Question: I follow this example: <URL>
And this is my controller:
'''
public class FXMLController implements Initializable {
@FXML // fx:id="myButton"
private Button myButton; // Value injected by FXMLLoader
@Override
public void initialize(URL url, ResourceBundle rb) {
}
@FXML
private void handleButtonAction(ActionEvent event) {
// Button was clicked, do something...
System.out.println("TEST");
}
}
'''
After that I open fxml file with scene builder. In the left bottom corner controller class is defined right. However I don't get auto complete for ids and event handlers. I mean I don't have any dropdowns like at image from that example.

I have a feeling that SB doesn't parse my controller only shows its name from xml file. How to fix it?
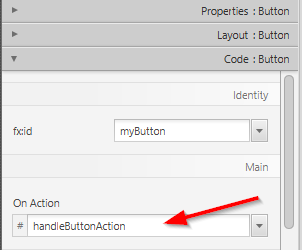
Answer: The 'dropdown' is visible beside the 'controller textfield' and other 'event-handling textfields' in the SceneBuilder only when the controller and the fxml are present in the .
There are feature request already opened for them, please vote for them.
- <URL>